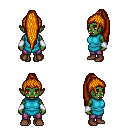
a pixel art fantasy rpg character, female body template, orc, green skin, teal tunic, magenta pants, dark blonde extra-long topknot hairstyle, white cloth bracers, brown shoes, four views (front, back, left, right), 2x2 character sprite sheet, small pixel art, hard edges, no anti-aliasing